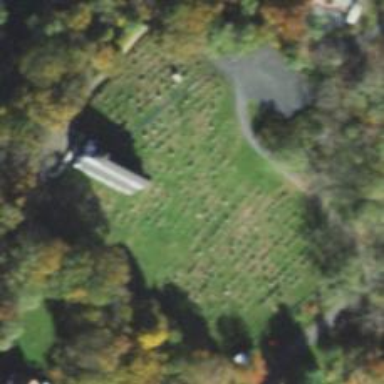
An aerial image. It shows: Grave yard.